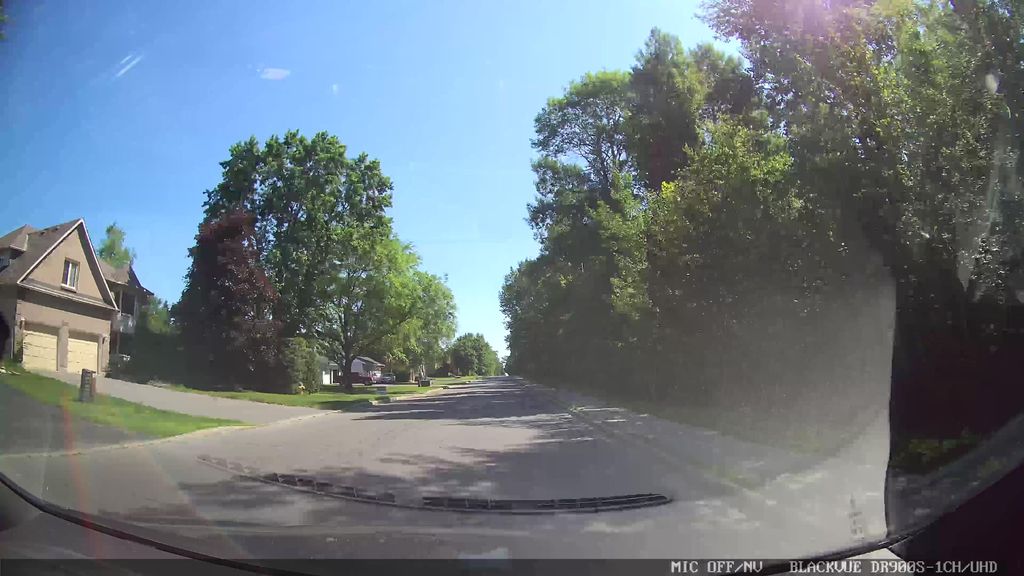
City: ottawa-gatineau